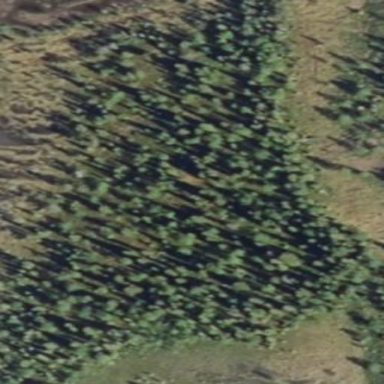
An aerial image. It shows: Woodland with evergreen needle-leaved trees.